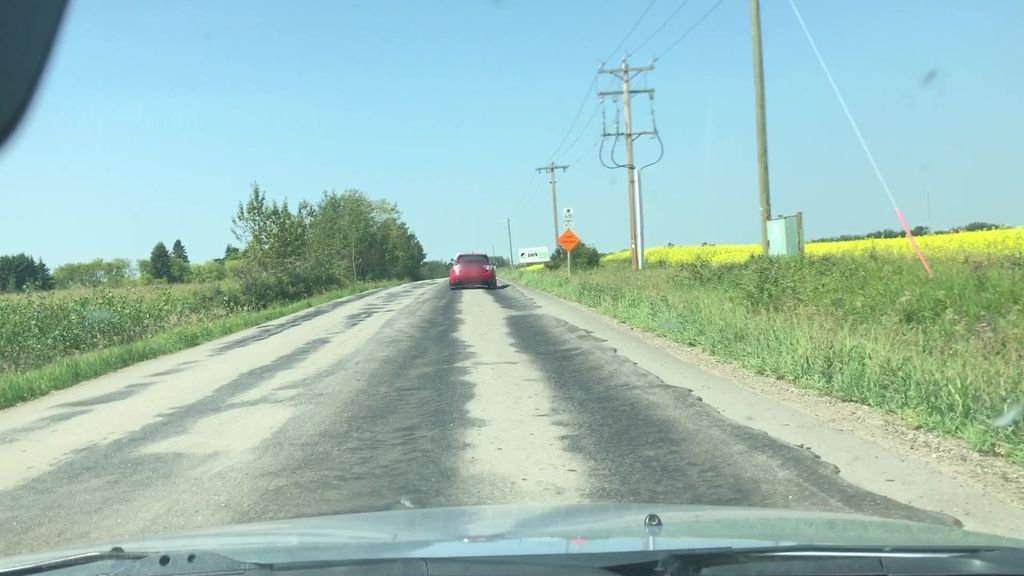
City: edmonton